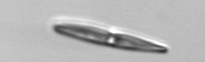
Label: pennate